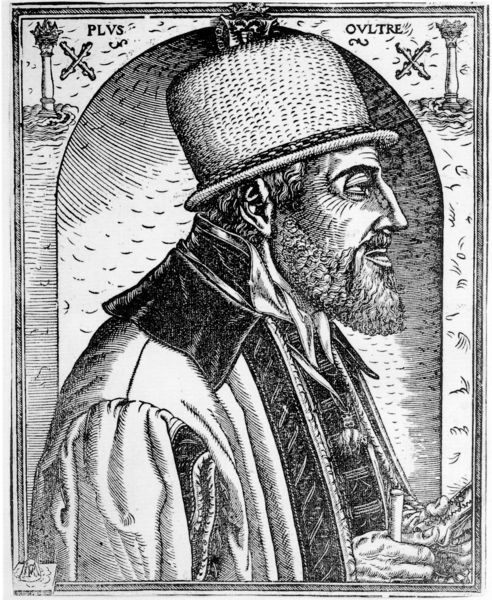
Titel: Bildnis von Kaiser Karl V
Künstler: M. Ribestein
Institution: (Seriendruck)
Schlagwörter: hand, mann, schatten, weiß, hut, mund, nase, ohr, profil, schmuck, schwarz, säule, säulen, zeichnung, blick, bart, jacke, augen, kleidung, kragen, rahmen, ärmel, bildnis, hände, portrait, porträt, auge, gewand, haare, mantel, ohren, rechts, holzschnitt, schrift, bogen, stab, kette, inschrift, nische, tusche, kreuz, druck, druckgrafik, schraffuren, radierung, stich, portait, text, orden, braue, kapitelle, karte, pelzkragen, apsis, gelehrter, niesche, dürer, latein, lateinisch, verschmitzt, karl v., devise, x, plvs, mann porträt schwarzweiß hute bart vollbart